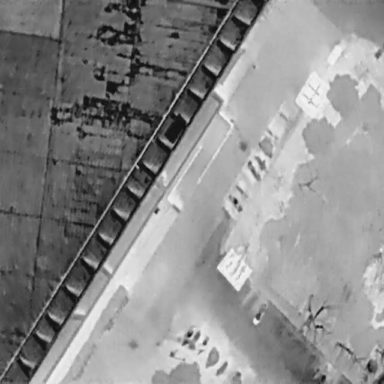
There are 11 Bicycles in the infrared image.